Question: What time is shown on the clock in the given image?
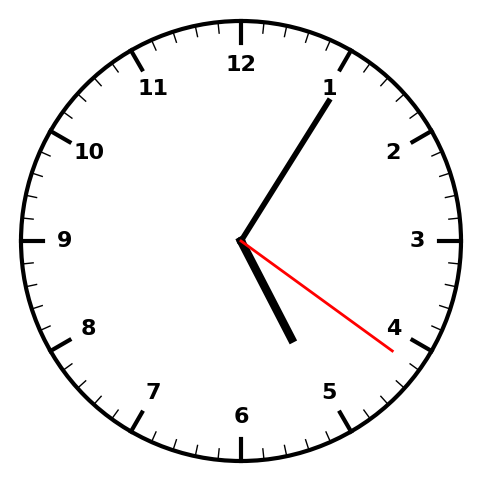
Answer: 05:05:21